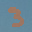
Label: 3